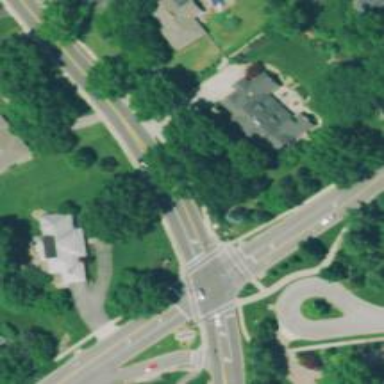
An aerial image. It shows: Solid crossing edge road marking.